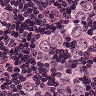
Metastatic tissue present: yes